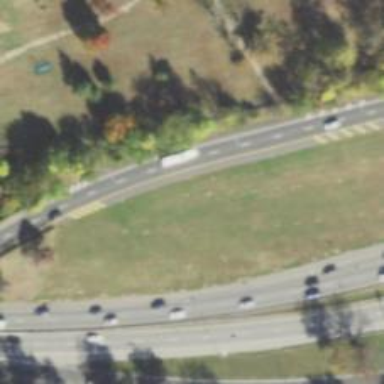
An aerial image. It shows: Asphalt road designated as trunk highway.